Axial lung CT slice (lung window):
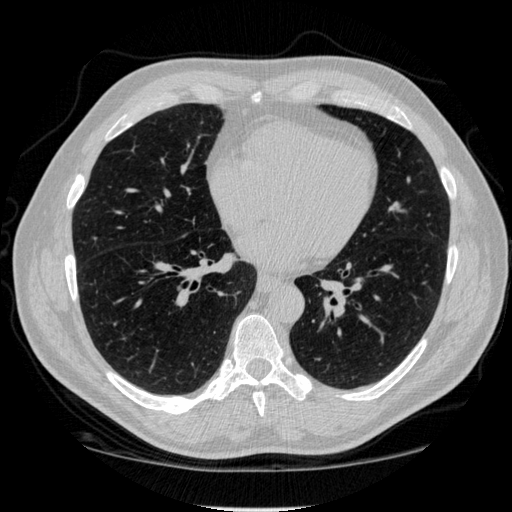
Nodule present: no